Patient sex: M
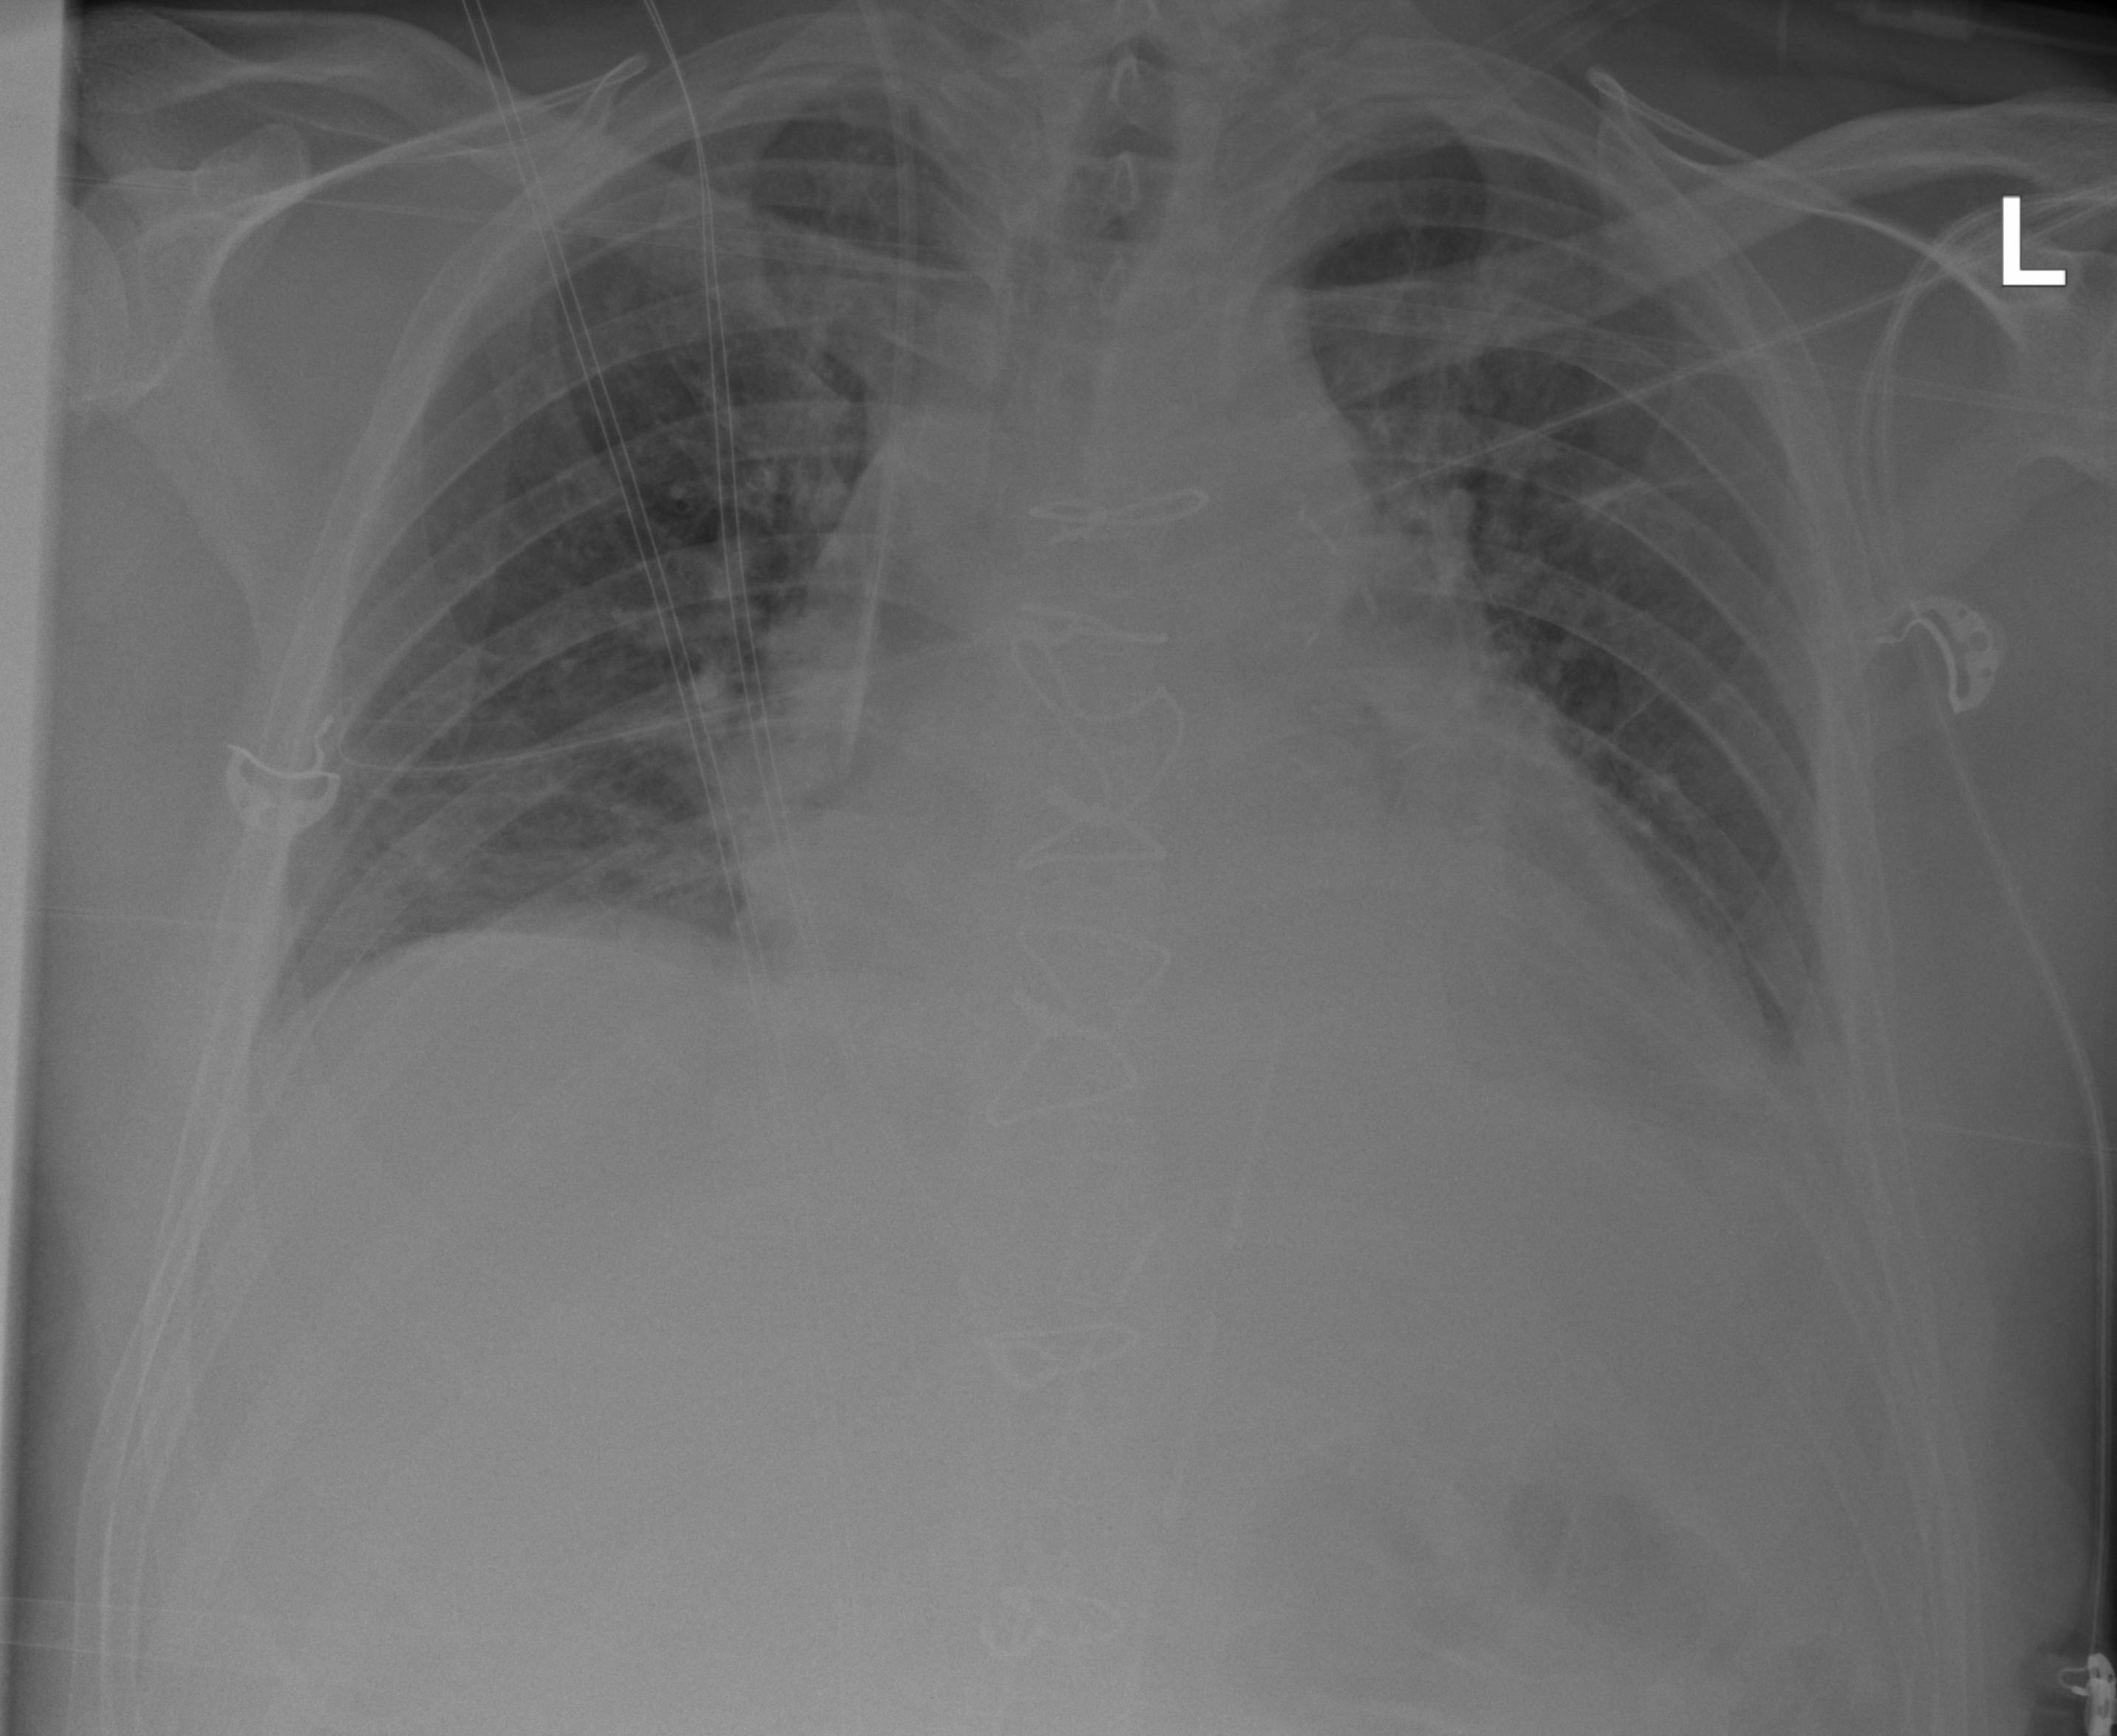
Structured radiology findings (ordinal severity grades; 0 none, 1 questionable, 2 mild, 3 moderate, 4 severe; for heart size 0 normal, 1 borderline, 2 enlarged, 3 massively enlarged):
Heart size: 1
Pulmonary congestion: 2
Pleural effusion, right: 0
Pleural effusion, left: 2
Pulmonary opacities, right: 0
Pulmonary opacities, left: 0
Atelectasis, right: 2
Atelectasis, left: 2